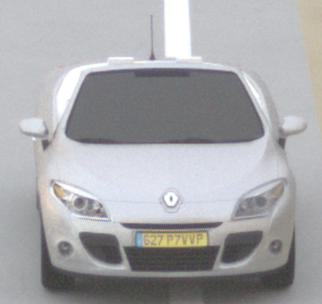
Make: Renault
Model: Mégane Coupé-Cabriolet 1.6 16V 110
Detailed model: Mégane (III) Coupé-Cabriolet
Model produced from: 2010/06
Model produced until: 2013/03
Doors: 2
Color: white
Road condition: dry road
Daytime: sunrise or sunset
Contrast: low contrast